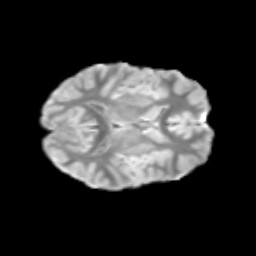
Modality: T2w
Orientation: axial
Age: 13
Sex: male
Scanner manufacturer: siemens
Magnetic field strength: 3 T
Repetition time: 3.8 s
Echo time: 0.07 s